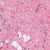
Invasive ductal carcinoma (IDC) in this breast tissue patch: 1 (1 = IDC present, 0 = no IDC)